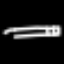
Label: pencil